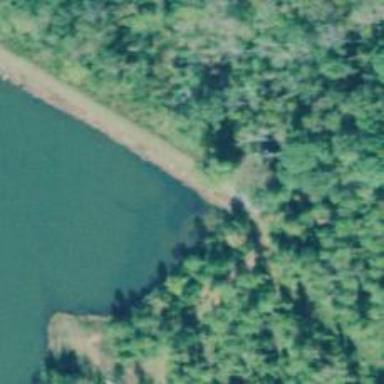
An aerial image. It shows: Dam across waterway.